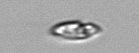
Label: Katodinium_or_Torodinium